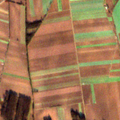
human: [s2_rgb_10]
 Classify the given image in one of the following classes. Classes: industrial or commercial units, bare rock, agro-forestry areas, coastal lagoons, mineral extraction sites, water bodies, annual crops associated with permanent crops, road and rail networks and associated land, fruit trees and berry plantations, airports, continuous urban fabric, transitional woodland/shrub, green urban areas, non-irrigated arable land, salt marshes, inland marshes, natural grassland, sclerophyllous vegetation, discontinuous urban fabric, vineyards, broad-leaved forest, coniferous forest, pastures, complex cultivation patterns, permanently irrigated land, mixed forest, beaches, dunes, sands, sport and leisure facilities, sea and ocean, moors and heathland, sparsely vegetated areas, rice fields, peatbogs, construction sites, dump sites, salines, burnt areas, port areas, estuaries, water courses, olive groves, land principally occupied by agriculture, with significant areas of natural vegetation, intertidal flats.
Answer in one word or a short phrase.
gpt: non-irrigated arable land, land principally occupied by agriculture, with significant areas of natural vegetation